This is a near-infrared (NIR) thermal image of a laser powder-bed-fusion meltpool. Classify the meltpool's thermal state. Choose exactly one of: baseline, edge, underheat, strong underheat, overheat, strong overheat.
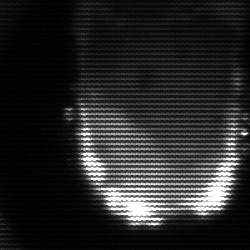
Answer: baseline